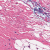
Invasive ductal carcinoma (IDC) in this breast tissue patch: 0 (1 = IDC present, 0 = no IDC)